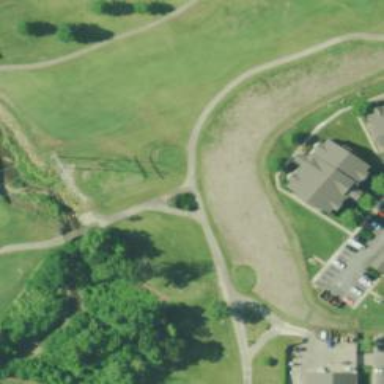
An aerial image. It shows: Service road designated as golf cart path.